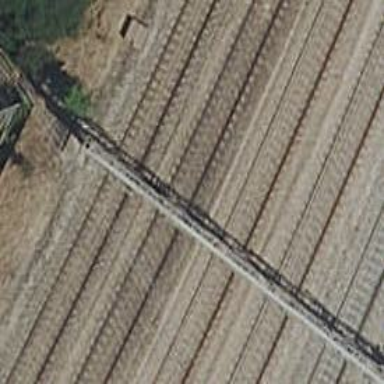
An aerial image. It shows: Railway bridge with electrified contact lines.